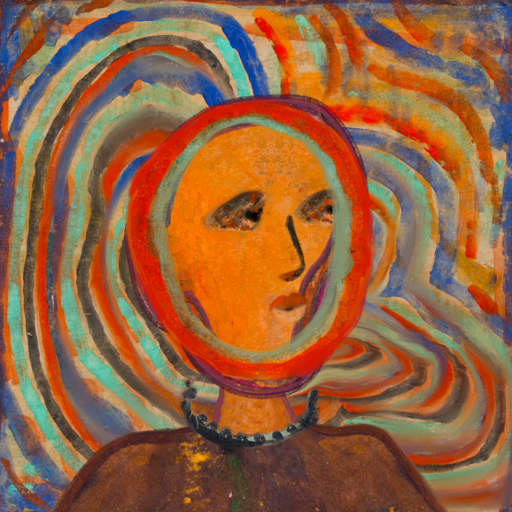
Background: Sisters, Head And Neck Side: Hypocrite_w_Hair, Face Side: Gypsy_Queen, Bust: Comrade, Hair Side: Sisters, Head Accessory: Blank, Second Necklace: Blank, Necklace: Childish, Baby: Blank